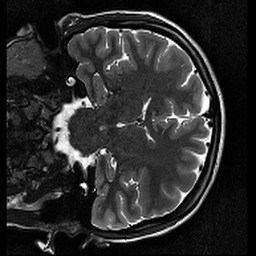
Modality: T2w
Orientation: coronal
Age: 23
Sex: female
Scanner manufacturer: siemens
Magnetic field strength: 3 T
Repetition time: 11.39 s
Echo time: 0.09 s